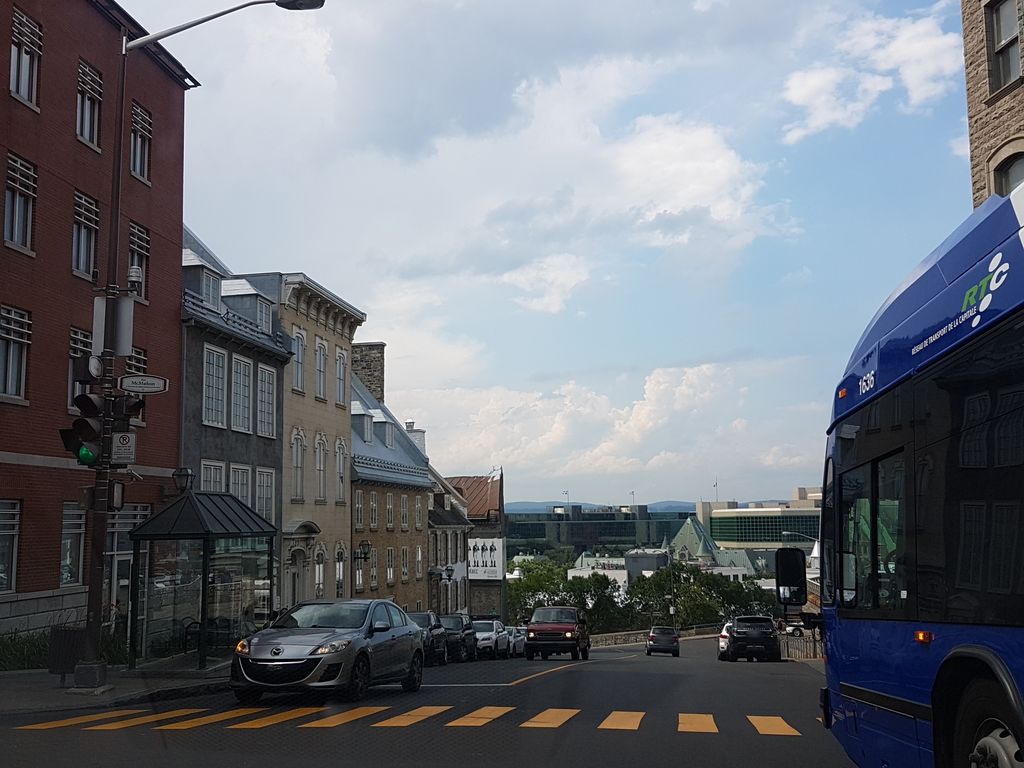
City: quebec_city